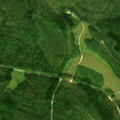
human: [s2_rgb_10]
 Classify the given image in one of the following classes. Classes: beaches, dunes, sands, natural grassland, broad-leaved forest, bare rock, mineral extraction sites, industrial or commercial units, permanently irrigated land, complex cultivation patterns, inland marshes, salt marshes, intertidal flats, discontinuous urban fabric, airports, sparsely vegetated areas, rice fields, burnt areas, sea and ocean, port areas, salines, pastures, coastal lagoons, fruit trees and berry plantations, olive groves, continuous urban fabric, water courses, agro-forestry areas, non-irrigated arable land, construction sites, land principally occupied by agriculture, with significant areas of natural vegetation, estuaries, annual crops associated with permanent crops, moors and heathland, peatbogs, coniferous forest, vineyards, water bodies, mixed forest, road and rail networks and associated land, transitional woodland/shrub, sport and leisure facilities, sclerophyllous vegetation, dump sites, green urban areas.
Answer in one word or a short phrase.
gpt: coniferous forest, transitional woodland/shrub